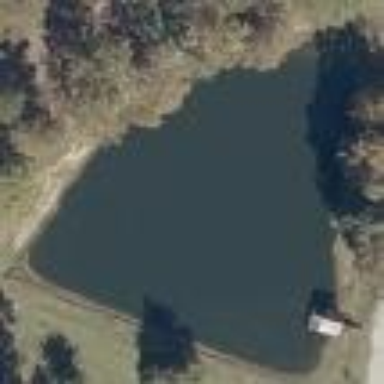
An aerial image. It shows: Pond with natural water.